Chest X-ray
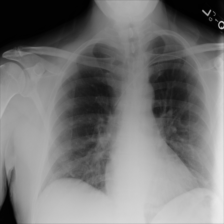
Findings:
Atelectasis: negative
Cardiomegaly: negative
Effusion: negative
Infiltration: negative
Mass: negative
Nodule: negative
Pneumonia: negative
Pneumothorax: negative
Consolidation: negative
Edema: negative
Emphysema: negative
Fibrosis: negative
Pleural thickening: negative
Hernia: negative